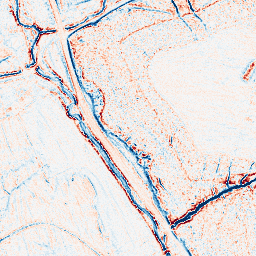
Category: edge_preserving
Decomposition family: anisotropic_diffusion
Decomposition parameters: iterations: 20
kappa: 50
gamma: 0.05
Upsampling method: bspline
Upsampling parameters: scale: 4
Upsampling scale: 4